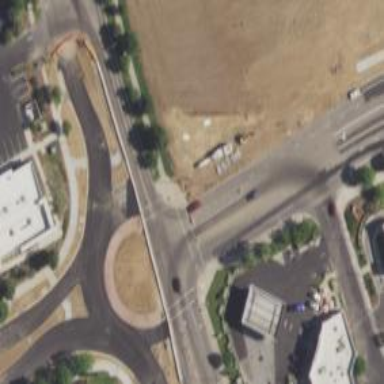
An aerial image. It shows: Secondary road leading to roundabout.